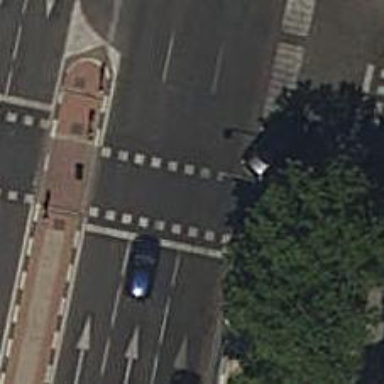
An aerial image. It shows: Road crossing with traffic signals.